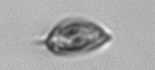
Label: Prorocentrum_triestinum